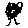
Label: tree